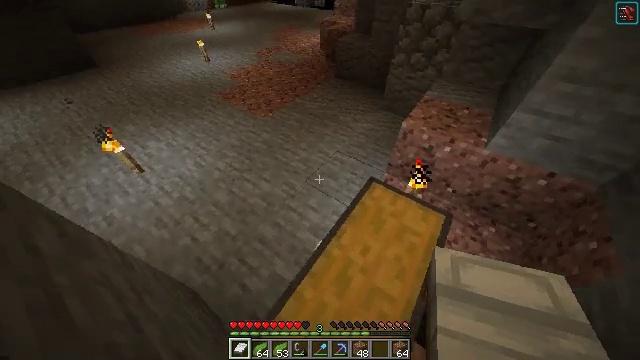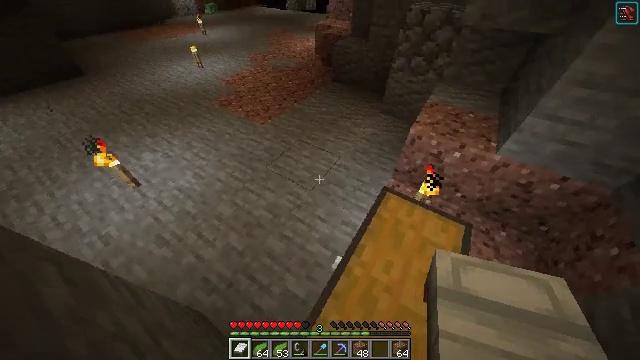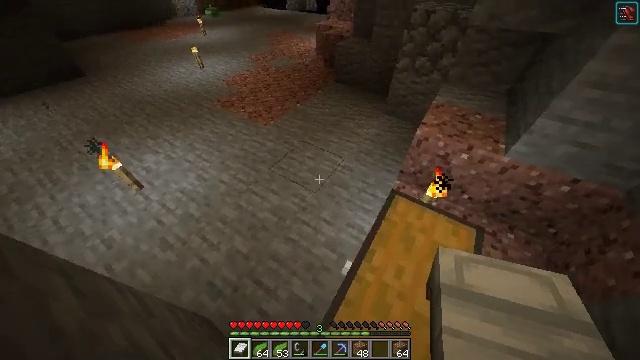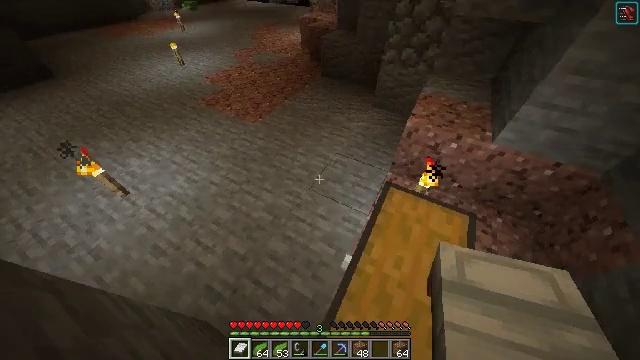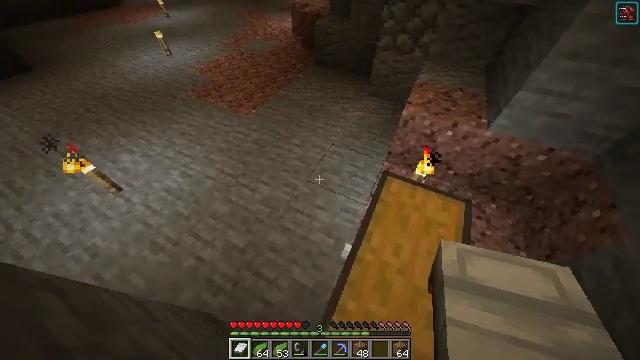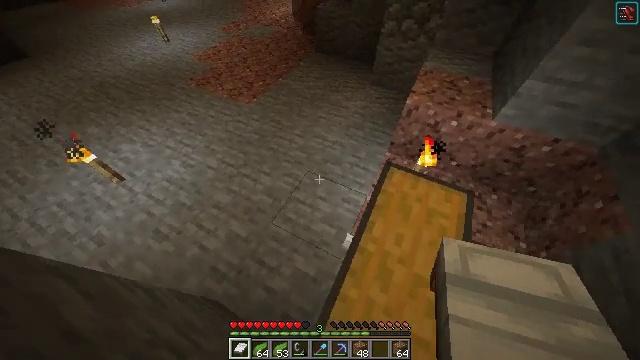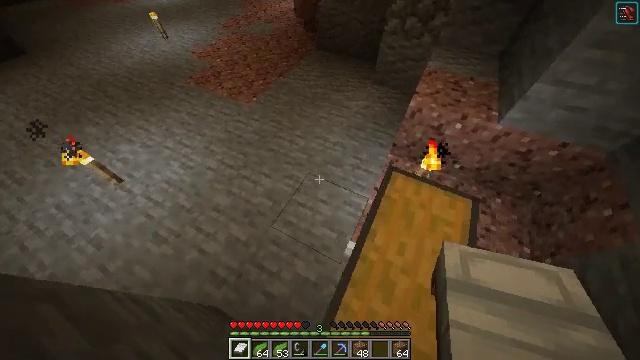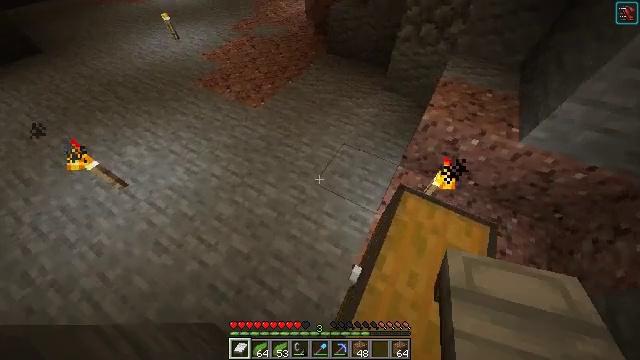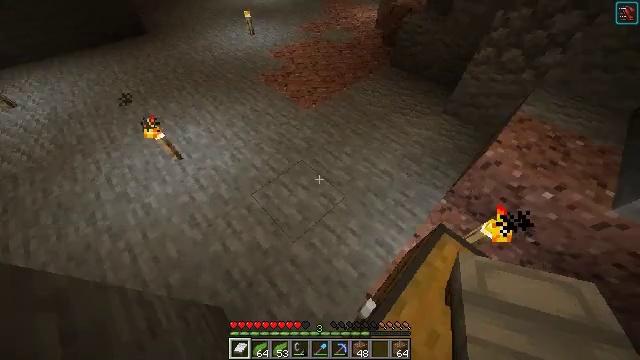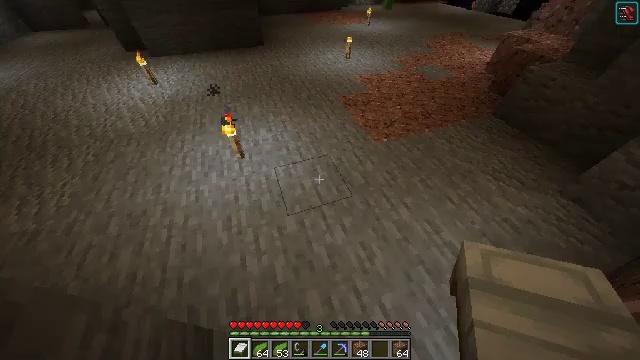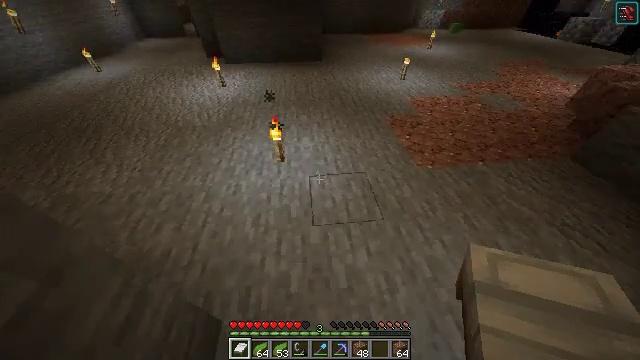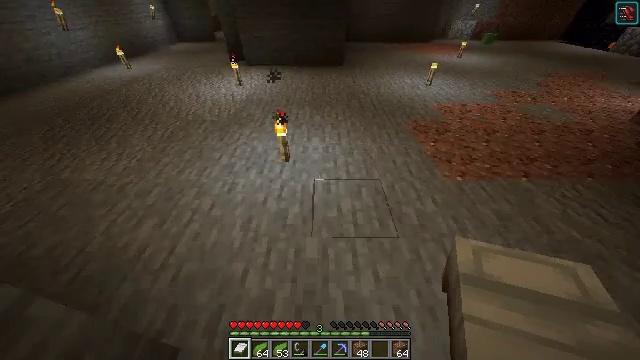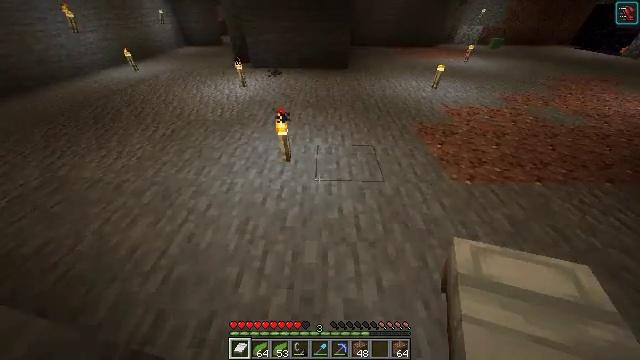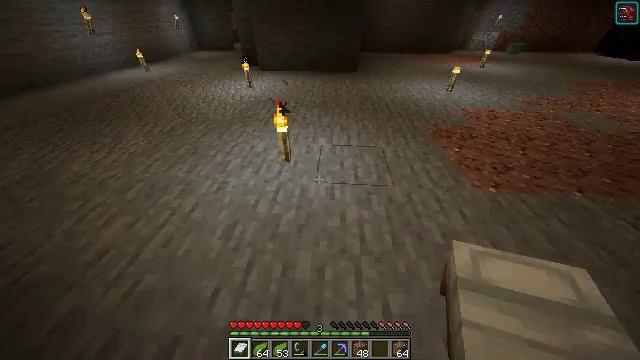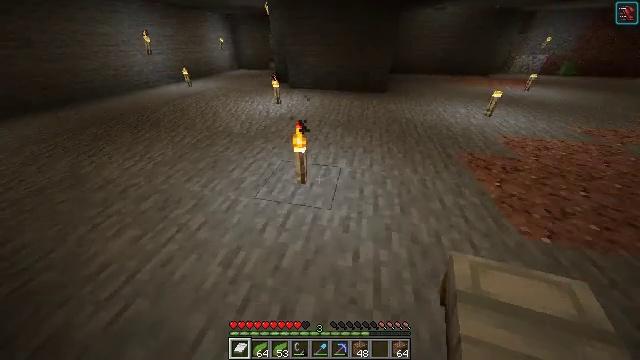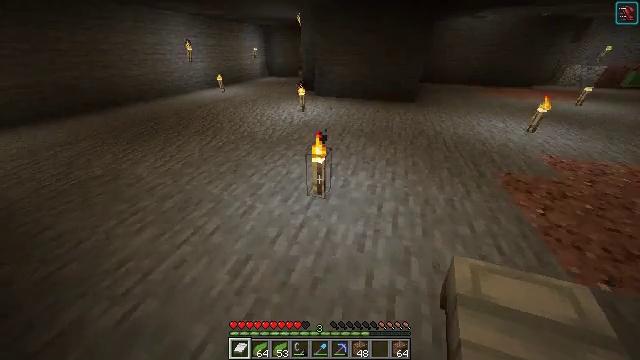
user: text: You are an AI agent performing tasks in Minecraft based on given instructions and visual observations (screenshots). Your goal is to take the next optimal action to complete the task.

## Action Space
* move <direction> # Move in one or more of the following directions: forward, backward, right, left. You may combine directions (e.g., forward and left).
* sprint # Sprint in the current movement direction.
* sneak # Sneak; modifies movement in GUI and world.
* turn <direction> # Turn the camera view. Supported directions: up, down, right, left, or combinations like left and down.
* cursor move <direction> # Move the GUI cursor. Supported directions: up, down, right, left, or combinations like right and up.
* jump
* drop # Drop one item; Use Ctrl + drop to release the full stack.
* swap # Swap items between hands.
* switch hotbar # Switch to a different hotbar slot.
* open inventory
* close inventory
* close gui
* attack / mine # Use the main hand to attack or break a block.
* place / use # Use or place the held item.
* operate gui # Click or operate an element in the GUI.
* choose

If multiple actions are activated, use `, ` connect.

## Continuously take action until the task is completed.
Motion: motion action
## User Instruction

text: Hunt mobs.
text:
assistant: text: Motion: turn right
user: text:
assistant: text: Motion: no_op
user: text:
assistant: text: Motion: turn right and down
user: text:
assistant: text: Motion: turn right and down
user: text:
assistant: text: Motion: turn down
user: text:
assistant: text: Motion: move forward
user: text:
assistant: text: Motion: move forward, turn left
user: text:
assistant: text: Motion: move forward, turn left and up
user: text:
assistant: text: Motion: move forward, turn left and up
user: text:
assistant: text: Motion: move forward, turn left and up
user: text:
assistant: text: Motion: move forward, turn left and up
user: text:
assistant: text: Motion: move forward, turn left and up
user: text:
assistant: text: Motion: move forward, turn left and up
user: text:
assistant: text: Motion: move forward, turn left and up
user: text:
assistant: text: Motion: move forward, turn left and up
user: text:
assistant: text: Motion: move forward, turn left
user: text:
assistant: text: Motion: move forward, turn left
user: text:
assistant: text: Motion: move forward, turn up
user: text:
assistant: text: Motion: move forward, turn right and up
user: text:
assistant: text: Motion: move forward, turn up
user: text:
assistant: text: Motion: move forward and move left, turn right and up
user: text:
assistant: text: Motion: move forward and move left, turn right and up
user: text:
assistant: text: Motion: move forward and move left
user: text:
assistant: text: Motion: move forward and move left
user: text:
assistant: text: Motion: move forward and move left
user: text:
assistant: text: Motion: move forward and move left
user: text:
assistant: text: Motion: move forward and move left
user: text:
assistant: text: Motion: move forward and move left
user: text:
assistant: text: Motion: move forward and move left
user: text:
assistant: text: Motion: move forward